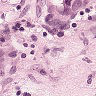
Metastatic tissue present: yes